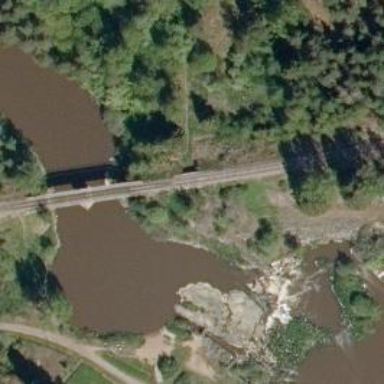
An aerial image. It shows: Preserved railway bridge with rail tracks of class A.